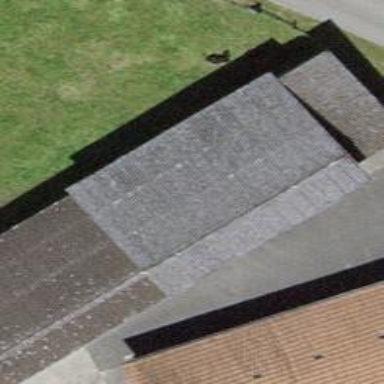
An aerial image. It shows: Garage building.